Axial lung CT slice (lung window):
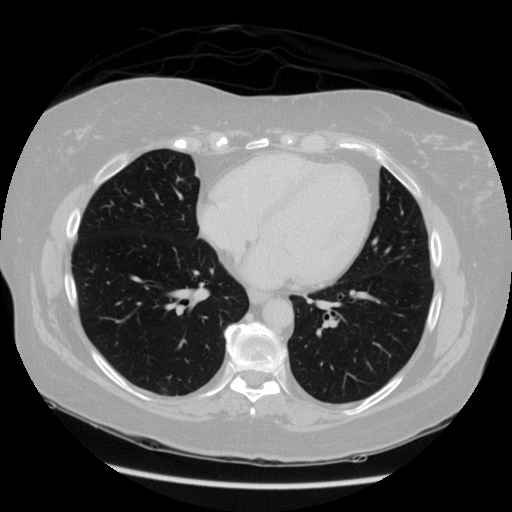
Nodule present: no